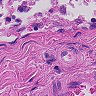
Metastatic tissue present: no